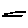
Label: line